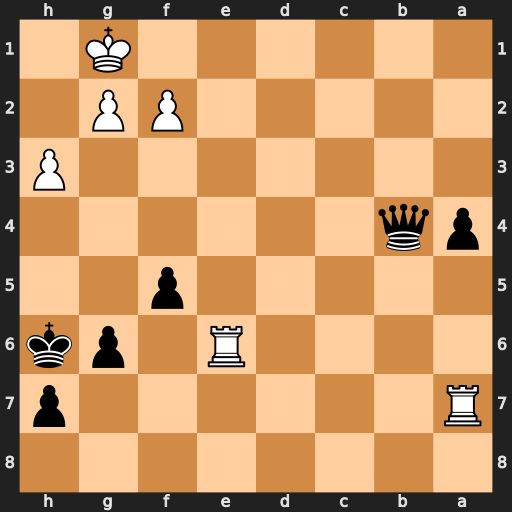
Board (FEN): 8/R6p/4R1pk/5p2/pq6/7P/5PP1/6K1
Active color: b
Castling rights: -
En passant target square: -
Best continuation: Qb1+ Kh2 Qb8+